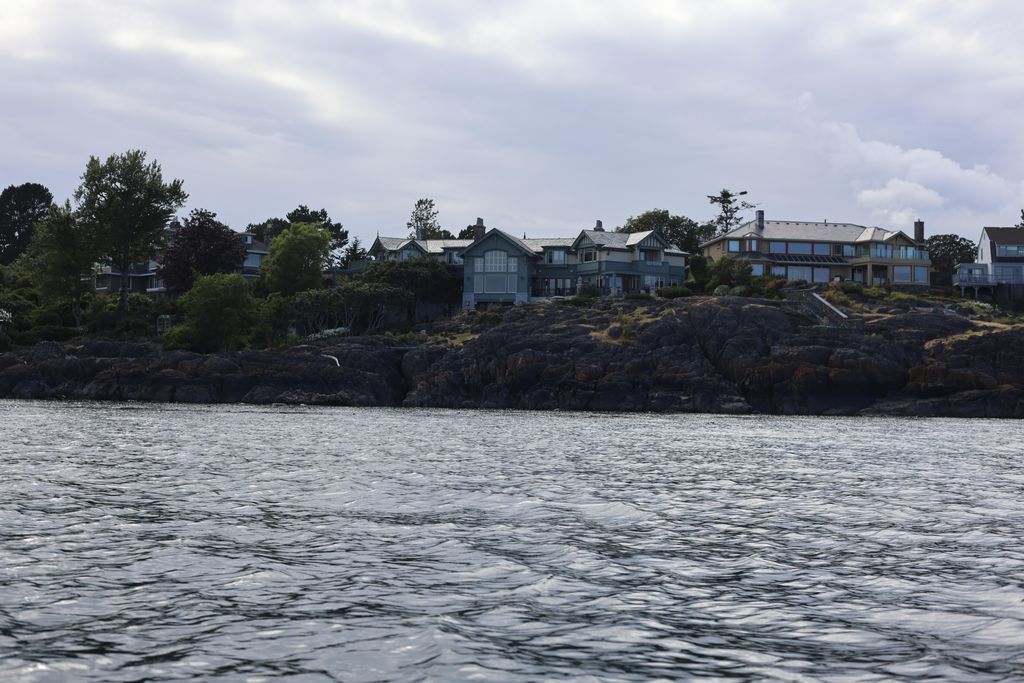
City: victoria